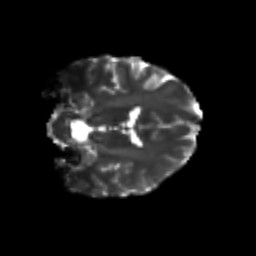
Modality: T2w
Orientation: coronal
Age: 23
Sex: female
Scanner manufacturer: siemens
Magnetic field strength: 3 T
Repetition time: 3.5 s
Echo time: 0.113 s